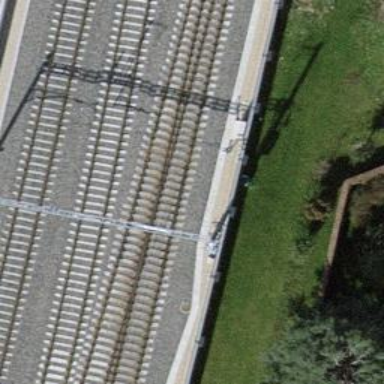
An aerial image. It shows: Single railway track with electrification through contact line.